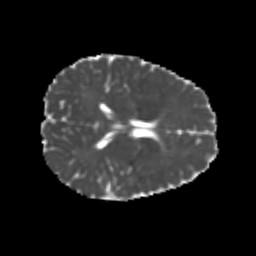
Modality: MD
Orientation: axial
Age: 24
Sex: male
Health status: healthy
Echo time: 0.074 s